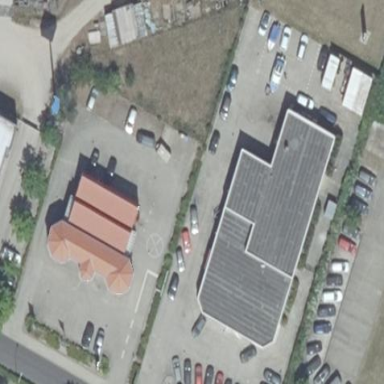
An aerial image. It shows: Building housing car shop providing dealer and repair services.